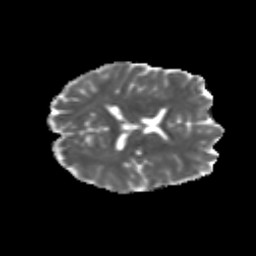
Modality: MD
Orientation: axial
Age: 21
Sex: male
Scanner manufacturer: siemens
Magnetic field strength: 3 T
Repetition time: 3.5 s
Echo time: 0.113 s